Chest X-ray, PA view. Patient: 51 years old, sex M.
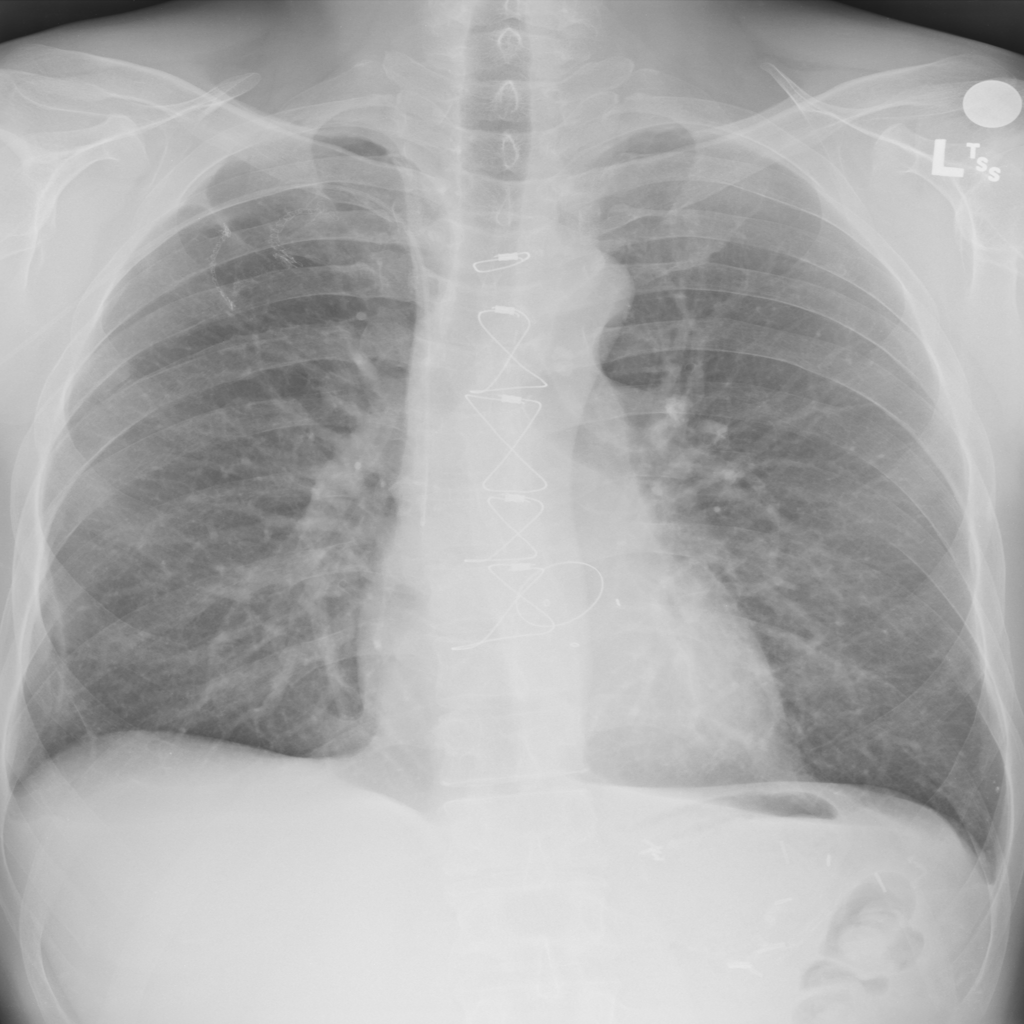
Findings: No Finding